一年级 · 立体几何学

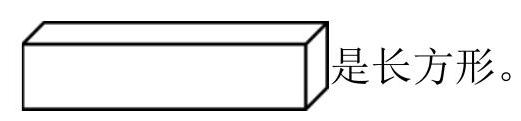
答案: $\times$
解析: ：分析：（1）由点 $\mathrm{A}$ 在抛物线上, 将 $\mathrm{A}$ 点坐标代入, 求出参数 $\mathrm{P}$, 求解即可 (2) 由于 $F(8,0)$ 是 $\triangle A B C$ 的重心, 则重心与焦点重合, 由重心坐标公式可求 $M$ 是 $B C$ 的中点。

(3) 由于线段 $\mathrm{BC}$ 的中点 $\mathrm{M}$ 不在 $x$ 轴上, 所以 $\mathrm{BC}$ 所在的直线不垂直于 $x$ 轴. 设 $\mathrm{BC}$ 所在直线的方程为: $y+4=k(x-11)(k \neq 0)$, 解出 $k$ 即可。